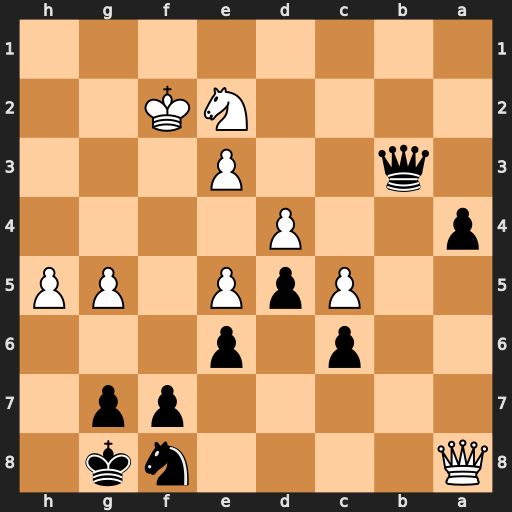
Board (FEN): Q4nk1/5pp1/2p1p3/2PpP1PP/p2P4/1q2P3/4NK2/8
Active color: b
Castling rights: -
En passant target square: -
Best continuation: a3 h6 a2 Qxf8+ Kxf8